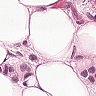
Metastatic tissue present: yes